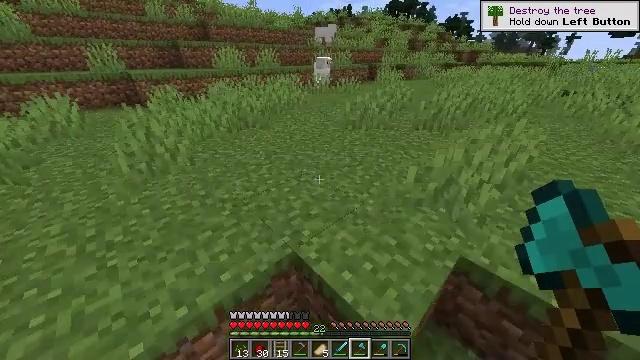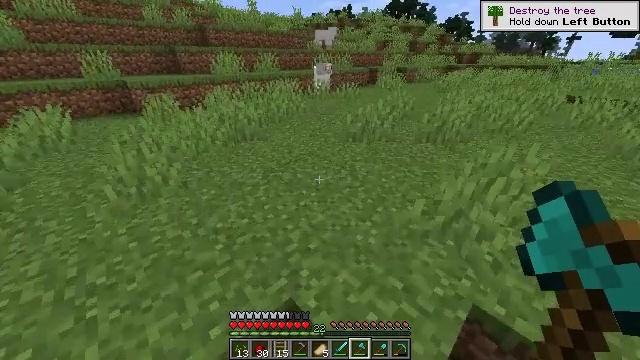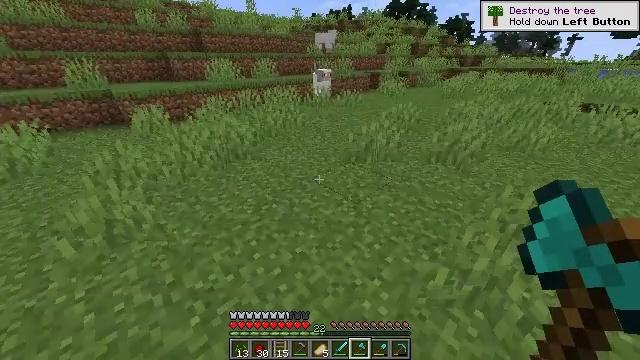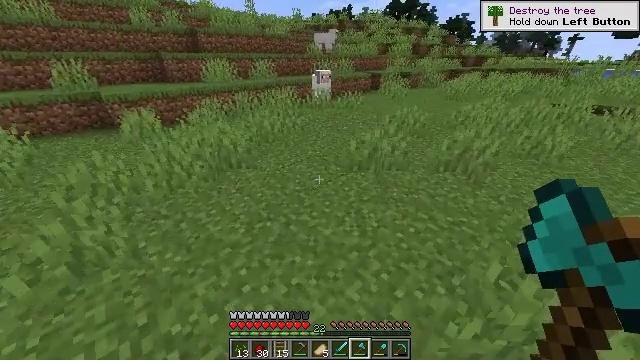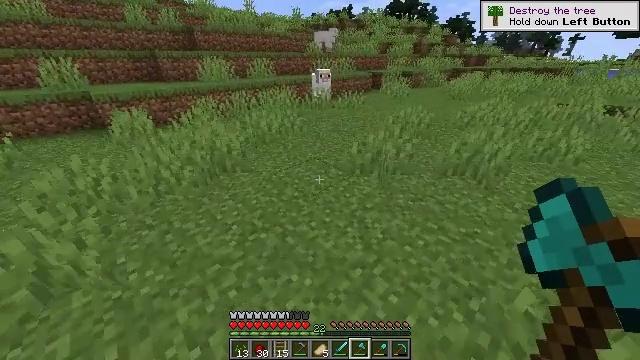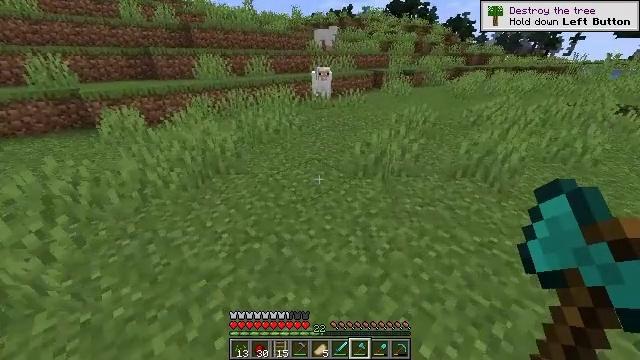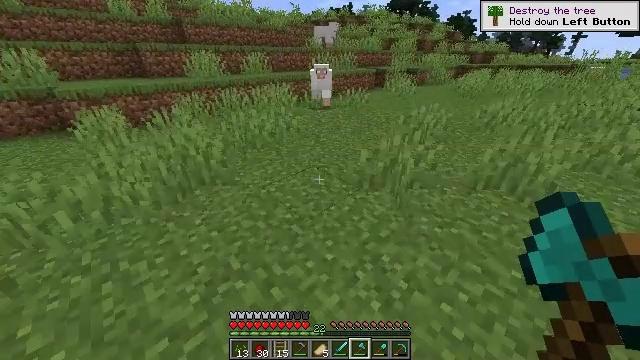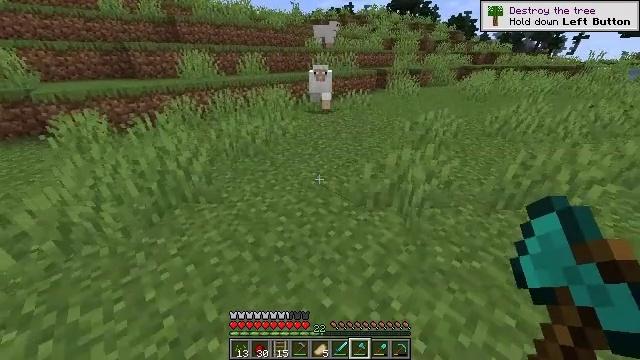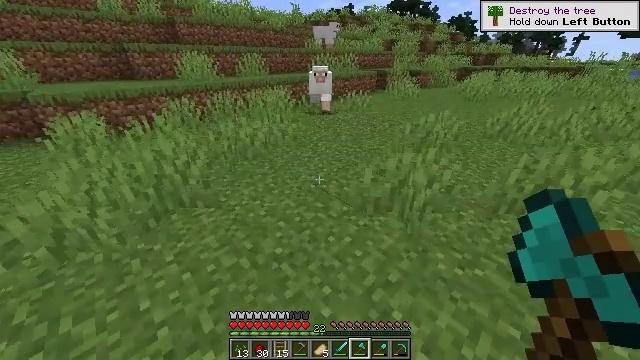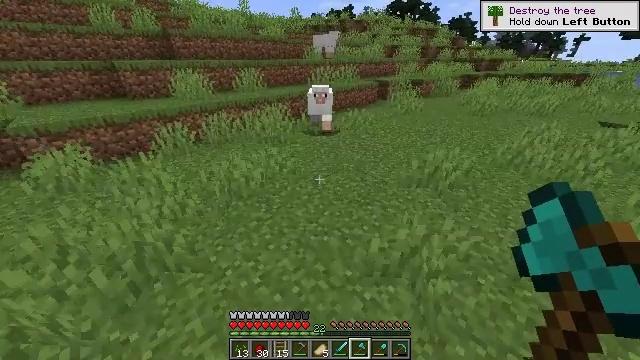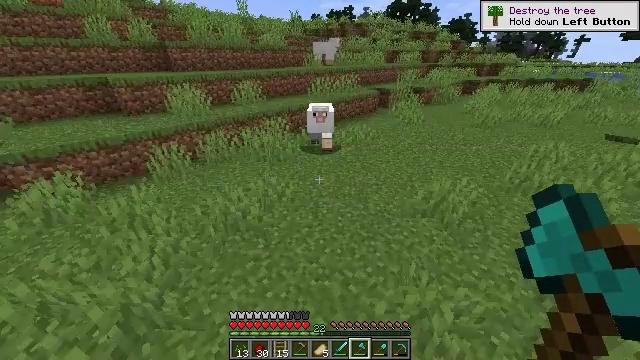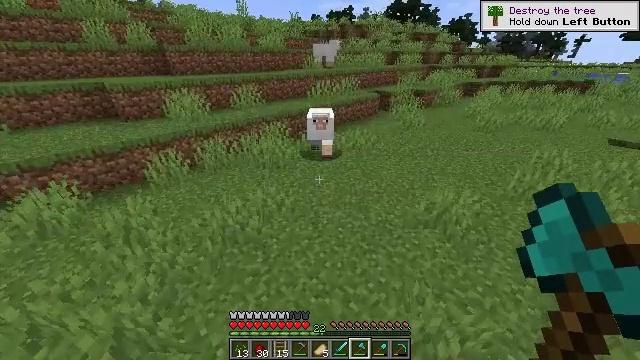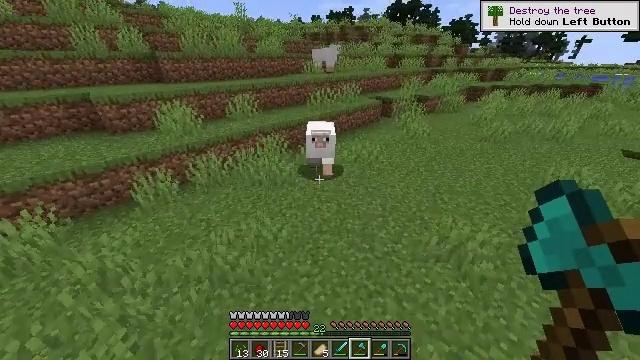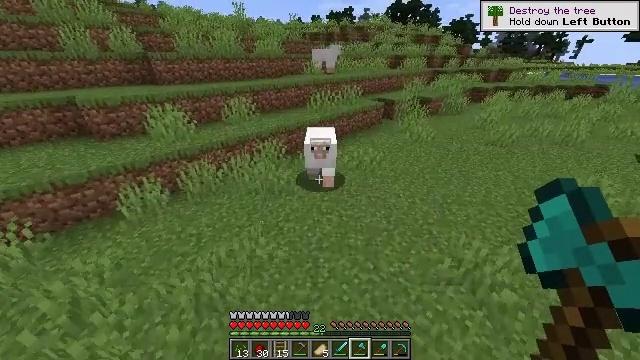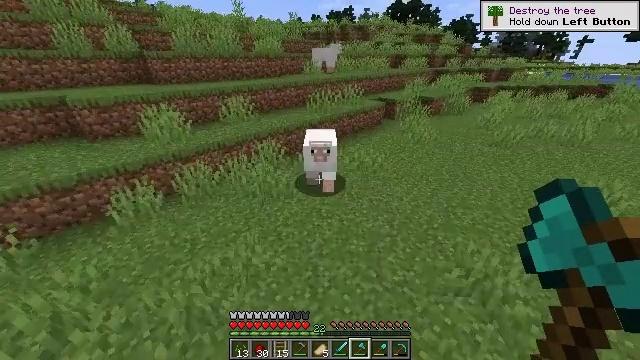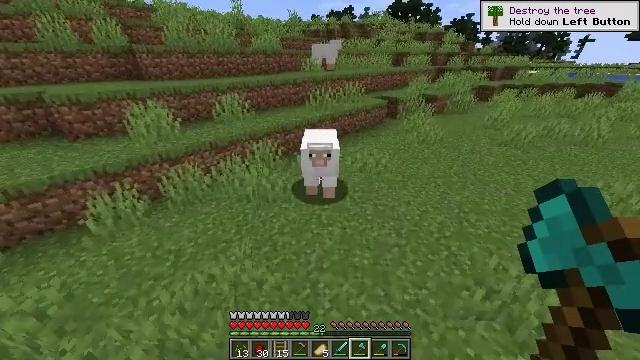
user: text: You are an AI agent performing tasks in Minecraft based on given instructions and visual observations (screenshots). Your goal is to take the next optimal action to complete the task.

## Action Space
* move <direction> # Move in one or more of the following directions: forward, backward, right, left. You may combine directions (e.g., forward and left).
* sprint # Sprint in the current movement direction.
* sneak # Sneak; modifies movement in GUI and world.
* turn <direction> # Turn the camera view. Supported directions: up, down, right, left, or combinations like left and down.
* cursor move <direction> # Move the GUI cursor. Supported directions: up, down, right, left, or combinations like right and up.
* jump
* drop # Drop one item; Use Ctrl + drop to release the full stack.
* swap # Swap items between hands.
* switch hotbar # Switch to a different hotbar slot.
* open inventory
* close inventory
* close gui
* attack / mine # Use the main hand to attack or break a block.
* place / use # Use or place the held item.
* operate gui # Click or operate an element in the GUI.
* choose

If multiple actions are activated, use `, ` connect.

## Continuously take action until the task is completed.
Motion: motion action
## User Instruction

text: Kill the sheep.
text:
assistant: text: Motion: move forward, sprint, jump
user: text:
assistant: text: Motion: move forward, sprint, jump
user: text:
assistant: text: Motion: move forward, jump
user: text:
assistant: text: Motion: move forward, jump
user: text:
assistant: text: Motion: move forward, jump
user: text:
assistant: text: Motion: move forward, jump
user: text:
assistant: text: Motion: move forward, sprint, jump
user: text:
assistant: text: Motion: move forward, sprint, jump
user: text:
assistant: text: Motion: move forward, sprint, jump
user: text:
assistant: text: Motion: move forward, sprint, jump
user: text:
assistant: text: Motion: move forward, sprint, jump
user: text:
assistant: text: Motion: move forward, sprint, jump
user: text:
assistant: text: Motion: move forward, jump
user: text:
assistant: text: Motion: move forward, jump
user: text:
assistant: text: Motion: move forward, jump
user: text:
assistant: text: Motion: move forward
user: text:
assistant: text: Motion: move forward
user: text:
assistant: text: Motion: move forward
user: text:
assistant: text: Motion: move forward
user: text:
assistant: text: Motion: turn down
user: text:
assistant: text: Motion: turn down, jump
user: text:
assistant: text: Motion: turn left and down, jump
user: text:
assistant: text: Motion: turn down, jump
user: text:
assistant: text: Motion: turn down, jump
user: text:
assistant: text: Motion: turn left and down, jump
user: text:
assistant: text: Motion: turn left and down, jump
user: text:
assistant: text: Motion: turn down, jump
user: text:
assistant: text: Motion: turn left and down, jump
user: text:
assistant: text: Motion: jump
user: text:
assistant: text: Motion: attack / mine, jump